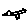
Label: bird